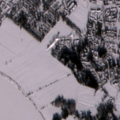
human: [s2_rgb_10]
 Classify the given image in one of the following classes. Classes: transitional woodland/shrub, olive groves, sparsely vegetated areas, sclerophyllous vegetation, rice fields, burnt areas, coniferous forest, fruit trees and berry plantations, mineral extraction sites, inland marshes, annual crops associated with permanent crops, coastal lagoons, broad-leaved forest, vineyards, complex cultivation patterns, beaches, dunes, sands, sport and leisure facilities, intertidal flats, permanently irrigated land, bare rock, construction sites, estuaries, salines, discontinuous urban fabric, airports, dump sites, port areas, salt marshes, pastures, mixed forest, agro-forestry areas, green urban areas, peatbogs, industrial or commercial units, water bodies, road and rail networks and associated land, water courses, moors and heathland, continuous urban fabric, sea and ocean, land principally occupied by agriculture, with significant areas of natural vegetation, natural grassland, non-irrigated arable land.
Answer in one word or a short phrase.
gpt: discontinuous urban fabric, non-irrigated arable land, coniferous forest, water bodies